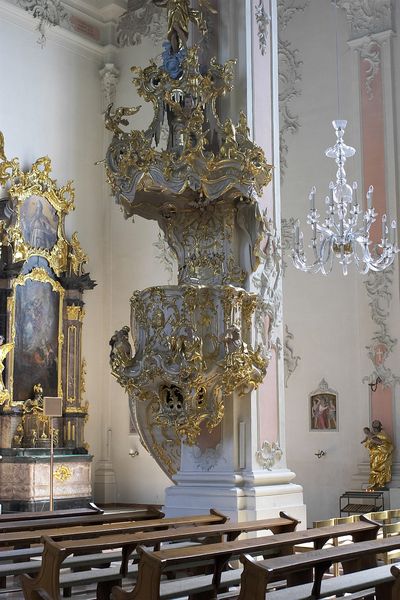
Titel: St. Peter in Mainz
Künstler: Johann Valentin Thomann
Standort: Mainz (EU - D - RP)
Schlagwörter: adler, blau, gemälde, gott, weiß, glas, marmor, pfeiler, schmuck, säule, ornament, architektur, barock, bild, innenraum, kirche, figur, gold, innen, rokoko, rosa, schiff, bank, empore, pilaster, ornamente, kronleuchter, lüster, stuck, foto, kreuz, altar, bänke, reihen, kirchenschiff, kirchenbänke, kanzel, jesus, monstranz, predigt, heiliger, heilige, fresko, heilig, christen, gotteshaus, tabernakel, schalldeckel, heiligenfigur, katholisch, marienstatue, predigen, blattgold, heiiger, seitenaltar, gottestdienst, prunck, kathlisch, kronläuchert